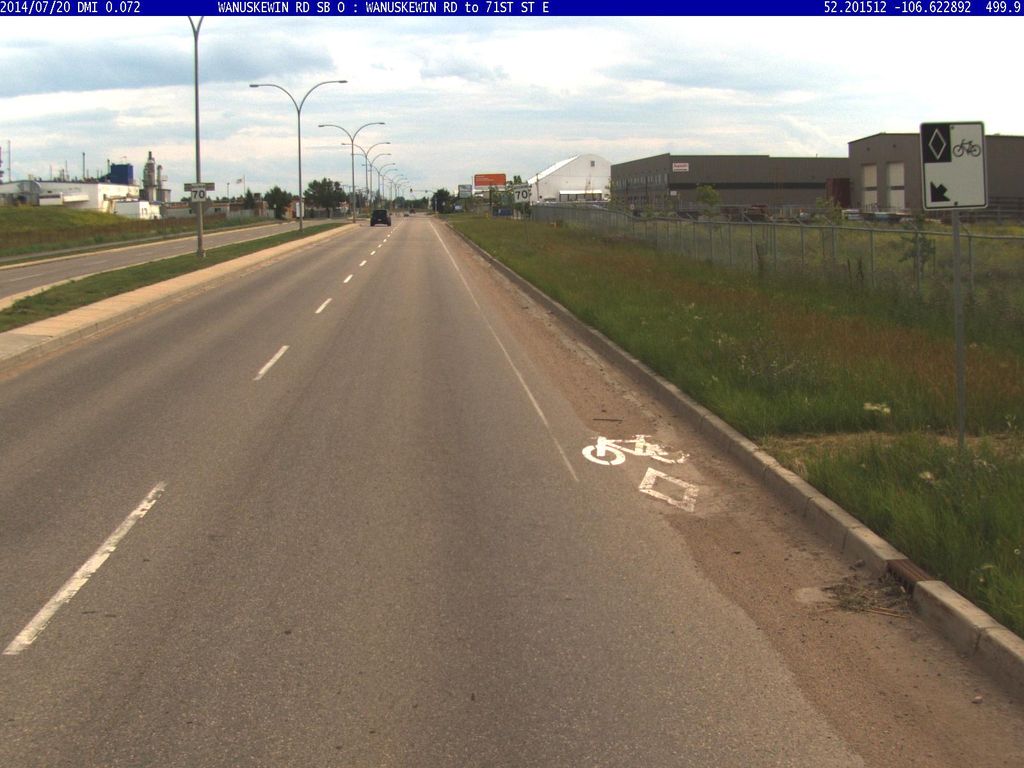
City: saskatoon